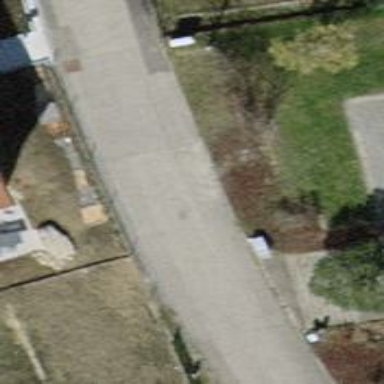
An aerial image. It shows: Residential road with asphalt surface and no sidewalk.